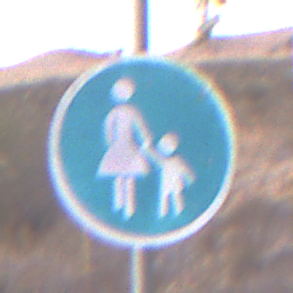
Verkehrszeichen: Gehweg
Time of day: SunriseSunset
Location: Outdoor (Suburban)
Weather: PartlyCloudy
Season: NotSpecified
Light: Natural